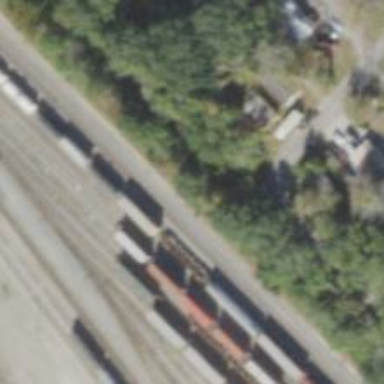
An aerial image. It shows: Railway yard used for servicing trains.